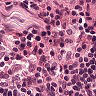
Metastatic tissue present: no